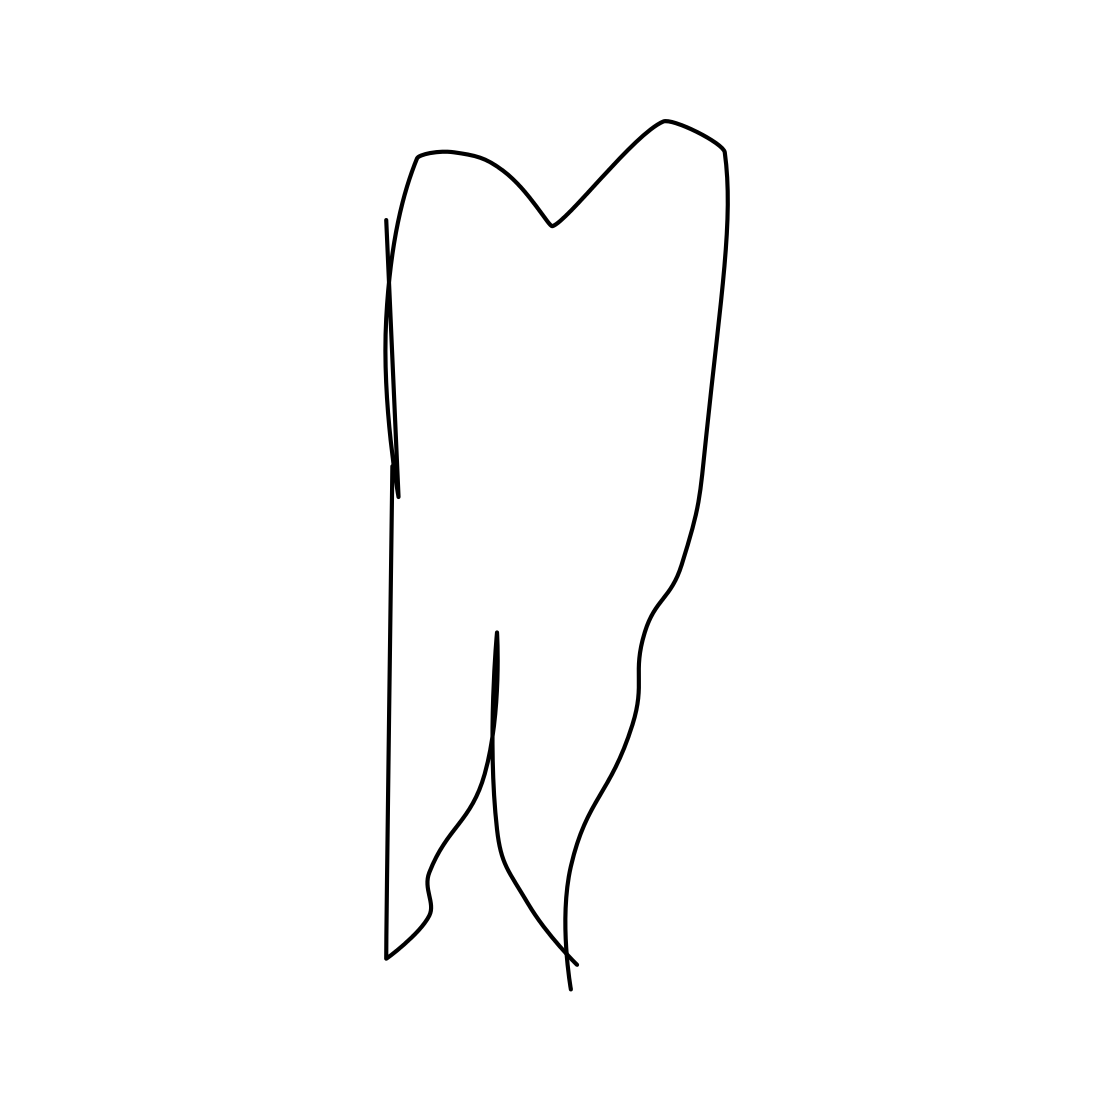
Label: tooth